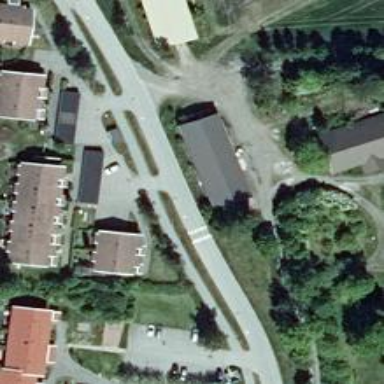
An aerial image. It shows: Residential road.